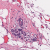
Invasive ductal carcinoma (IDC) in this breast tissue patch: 0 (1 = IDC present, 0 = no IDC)